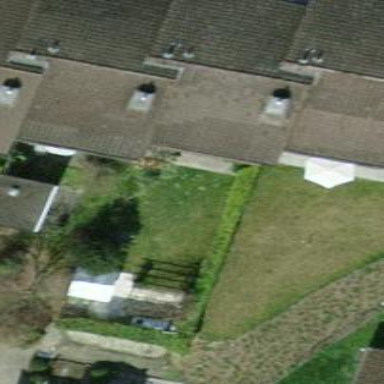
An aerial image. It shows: Terrace building.